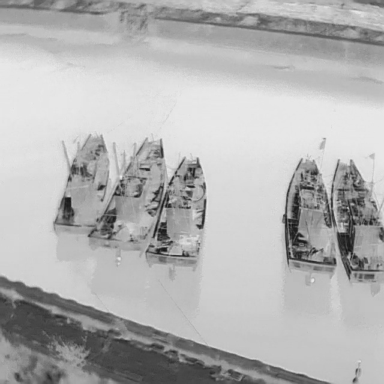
There are five bulk_carriers in the infrared image.